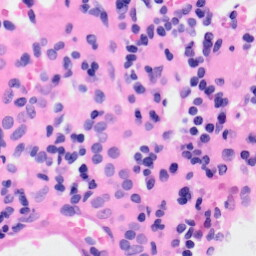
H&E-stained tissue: Kidney